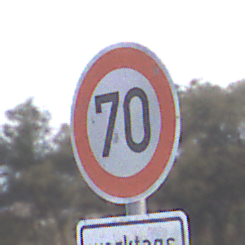
Verkehrszeichen: Geschwindigkeit70
Zusatzzeichen unten: ZeitangabenMitBeschraenkungAufWochentage7
Umgebung: Outdoor, Suburban
Tageszeit: SunriseSunset
Wetter: Clear
Licht: Natural
Jahreszeit: NotSpecified
Kontrast: LowContrast